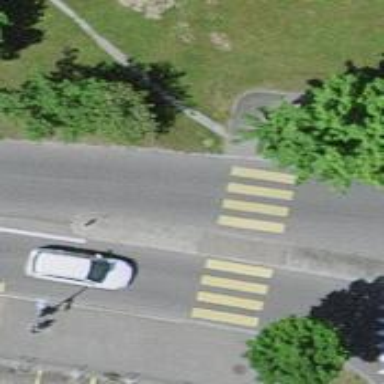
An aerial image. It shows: Uncontrolled crossing with central island on the road.